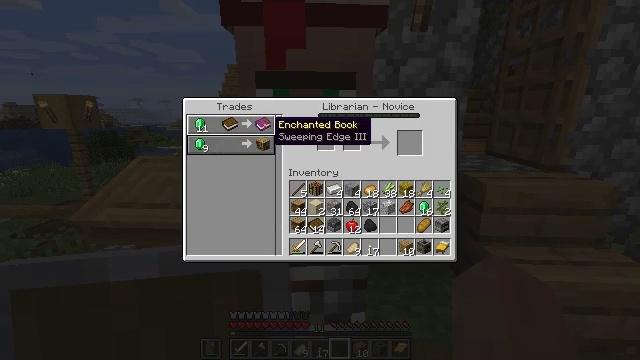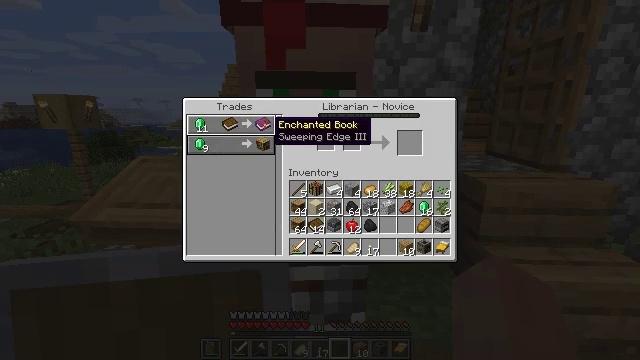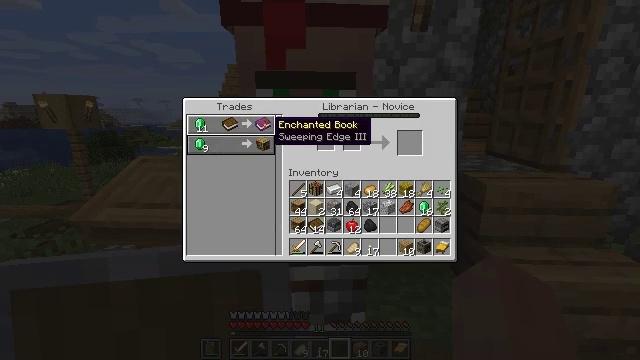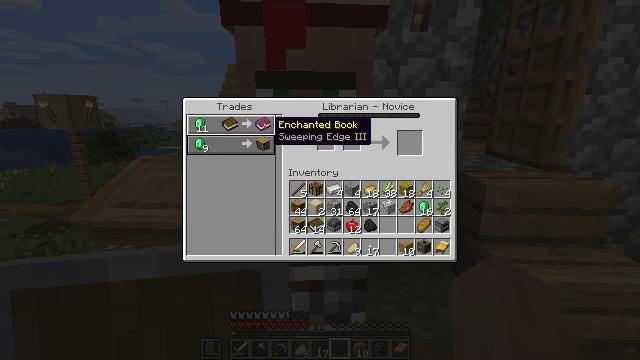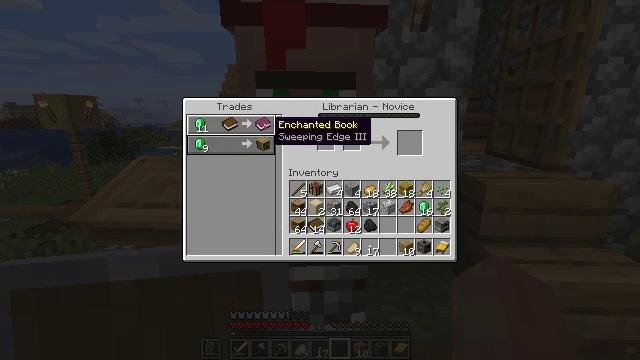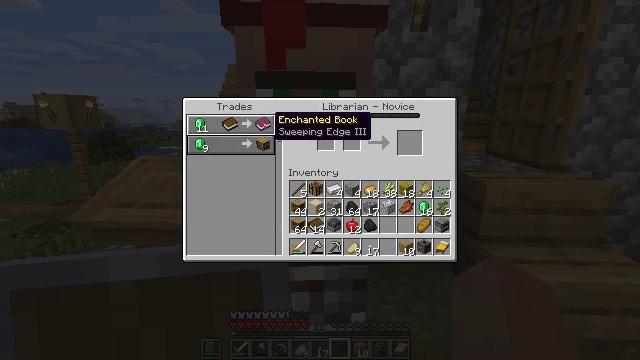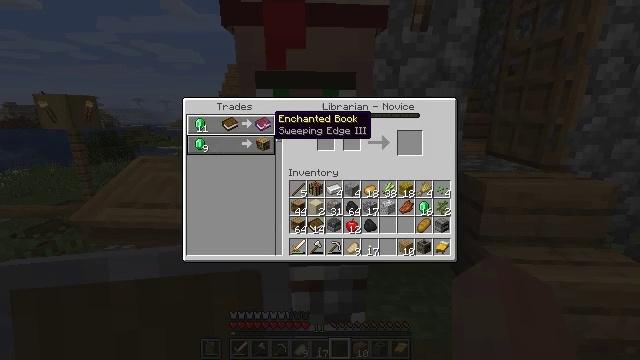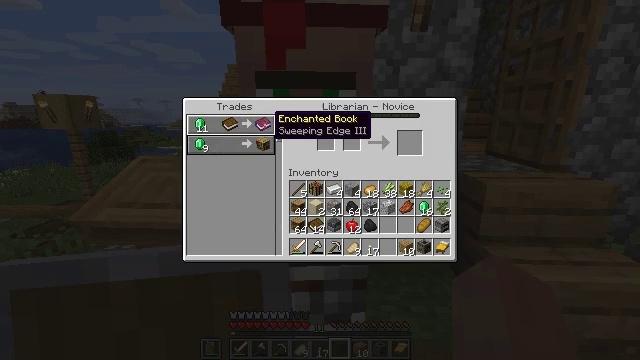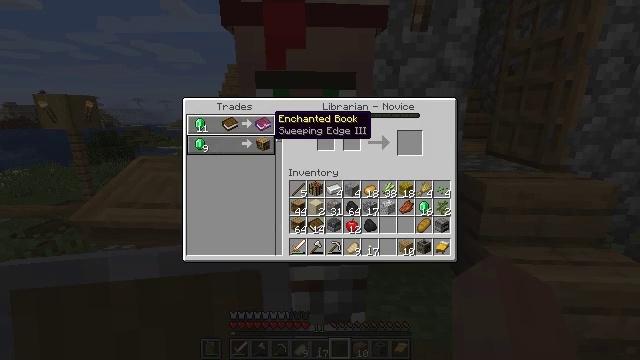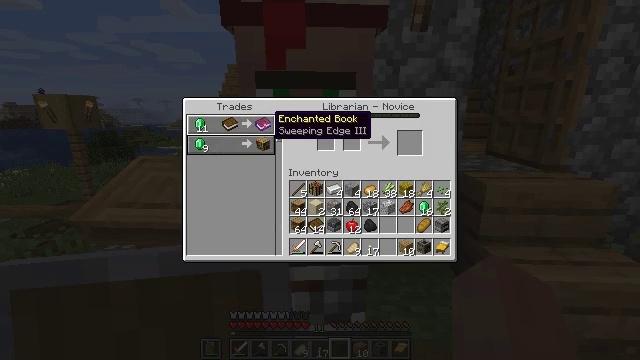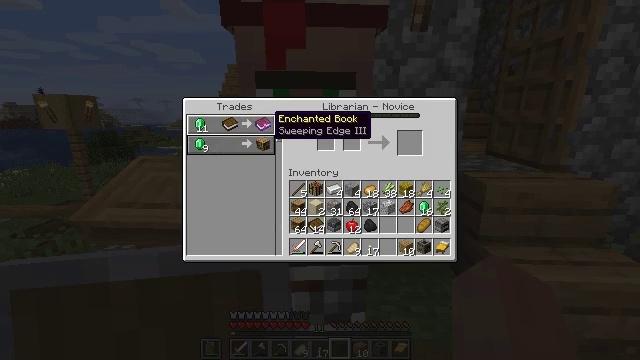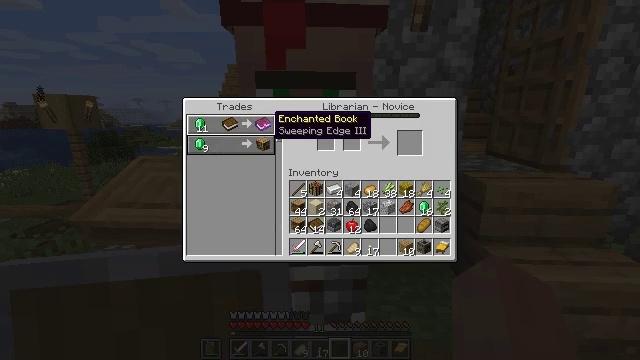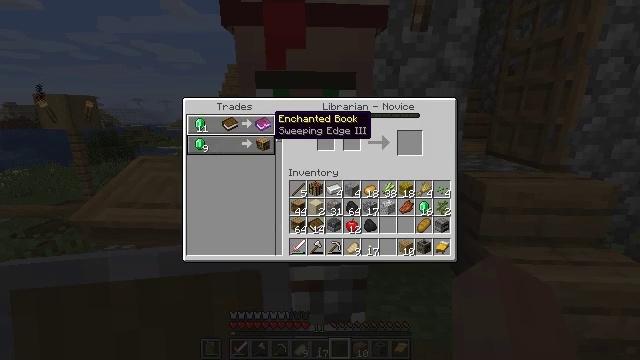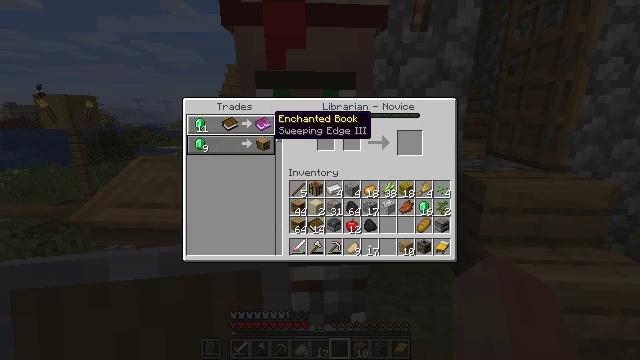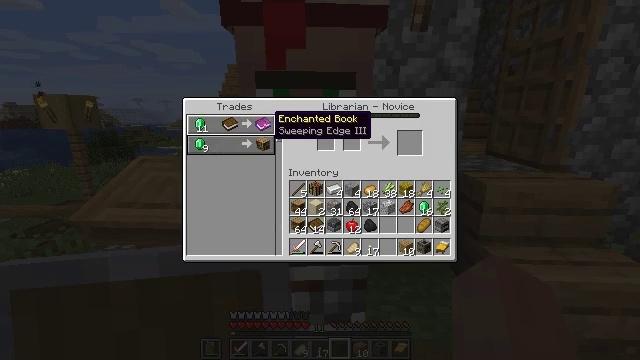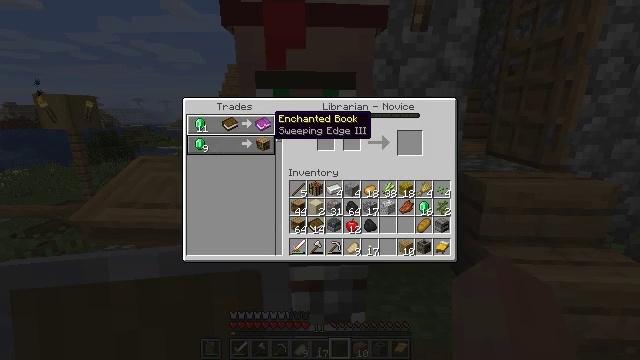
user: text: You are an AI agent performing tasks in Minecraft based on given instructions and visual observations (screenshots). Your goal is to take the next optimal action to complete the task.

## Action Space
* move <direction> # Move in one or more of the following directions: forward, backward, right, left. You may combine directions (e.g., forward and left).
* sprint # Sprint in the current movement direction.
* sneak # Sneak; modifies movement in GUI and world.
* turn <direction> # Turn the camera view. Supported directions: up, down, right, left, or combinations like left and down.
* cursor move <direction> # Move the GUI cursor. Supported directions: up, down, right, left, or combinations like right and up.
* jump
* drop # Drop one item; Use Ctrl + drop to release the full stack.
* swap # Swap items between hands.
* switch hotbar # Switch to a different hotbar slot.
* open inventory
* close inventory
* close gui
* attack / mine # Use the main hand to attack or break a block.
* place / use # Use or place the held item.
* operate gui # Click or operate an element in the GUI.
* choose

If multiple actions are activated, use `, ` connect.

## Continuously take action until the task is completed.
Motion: motion action
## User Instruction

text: Interact with the enchanting table to craft an enchanted book.
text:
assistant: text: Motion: no_op
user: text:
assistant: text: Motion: no_op
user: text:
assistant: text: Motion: no_op
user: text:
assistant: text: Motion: no_op
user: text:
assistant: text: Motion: no_op
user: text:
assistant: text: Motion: no_op
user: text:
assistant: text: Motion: no_op
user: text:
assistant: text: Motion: no_op
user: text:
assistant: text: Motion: no_op
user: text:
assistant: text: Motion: no_op
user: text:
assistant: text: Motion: no_op
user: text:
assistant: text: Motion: no_op
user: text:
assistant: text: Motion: no_op
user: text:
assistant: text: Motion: no_op
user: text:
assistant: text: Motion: no_op
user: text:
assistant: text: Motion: no_op
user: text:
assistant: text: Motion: no_op
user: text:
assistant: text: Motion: no_op
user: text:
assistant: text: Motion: no_op
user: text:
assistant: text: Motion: no_op
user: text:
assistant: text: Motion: no_op
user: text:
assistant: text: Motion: no_op
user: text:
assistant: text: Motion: no_op
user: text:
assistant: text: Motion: no_op
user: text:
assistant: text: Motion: no_op
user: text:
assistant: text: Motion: no_op
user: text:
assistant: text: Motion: no_op
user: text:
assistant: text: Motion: no_op
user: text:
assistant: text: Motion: no_op
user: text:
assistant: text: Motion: no_op